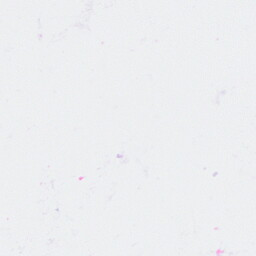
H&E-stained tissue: Breast